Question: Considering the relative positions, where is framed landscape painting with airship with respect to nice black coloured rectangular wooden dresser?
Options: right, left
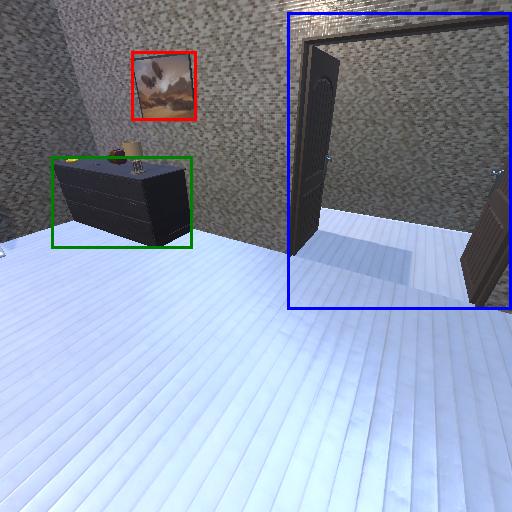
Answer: right